Aerial crown-view tile of a tropical tree (Barro Colorado Island, Panama), acquired 20241112:
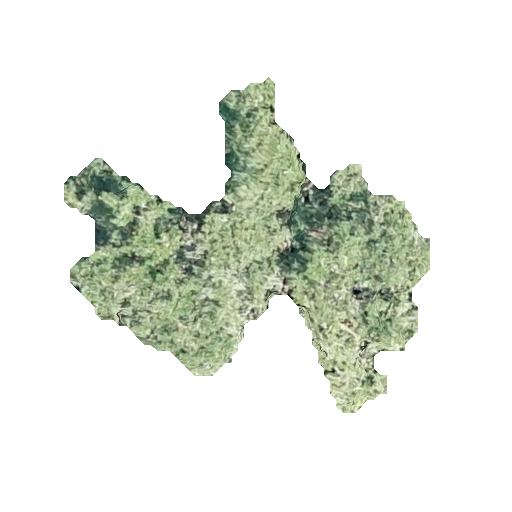
Species: Platypodium elegans
GBIF accepted scientific name: Platypodium elegans
Crown area: 93.081 m²